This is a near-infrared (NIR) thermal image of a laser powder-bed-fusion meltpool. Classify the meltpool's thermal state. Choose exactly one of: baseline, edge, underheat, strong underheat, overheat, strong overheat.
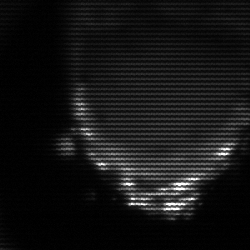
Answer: edge